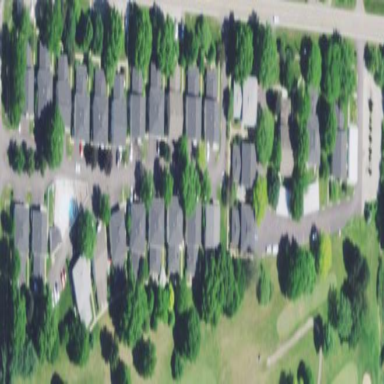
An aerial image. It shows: Residential area consisting of condominiums.